Aerial crown-view tile of a tropical tree (Barro Colorado Island, Panama), acquired 20250915:
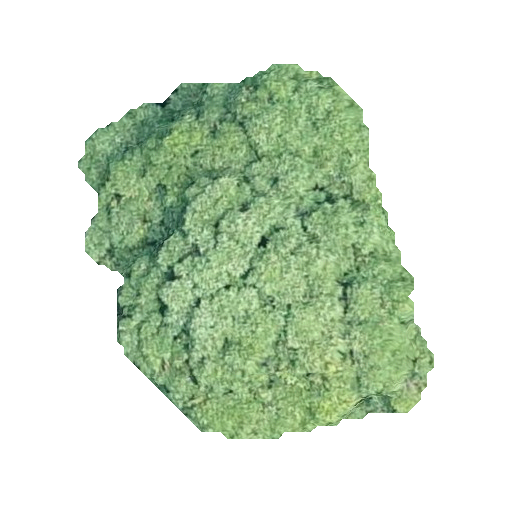
Species: Handroanthus guayacan
GBIF accepted scientific name: Handroanthus guayacan
Crown area: 136.671 m²